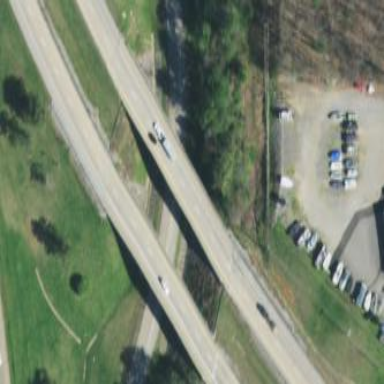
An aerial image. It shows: Man-made bridge that serves as overpass.